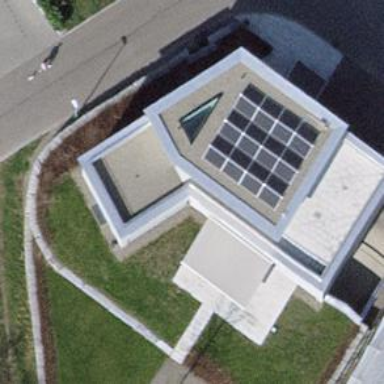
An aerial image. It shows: Detached building with flat roof.